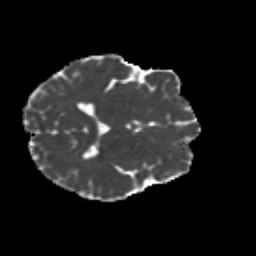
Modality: MD
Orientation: axial
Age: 21
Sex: male
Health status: healthy
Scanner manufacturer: siemens
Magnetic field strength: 3 T
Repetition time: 8.6 s
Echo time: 0.095 s